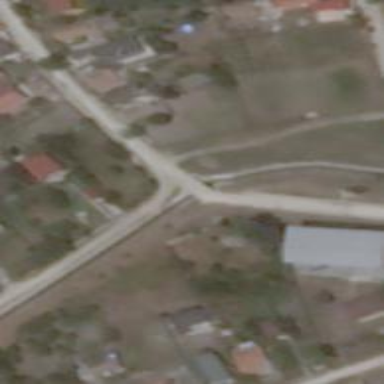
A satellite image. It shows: Residential road with bridge.